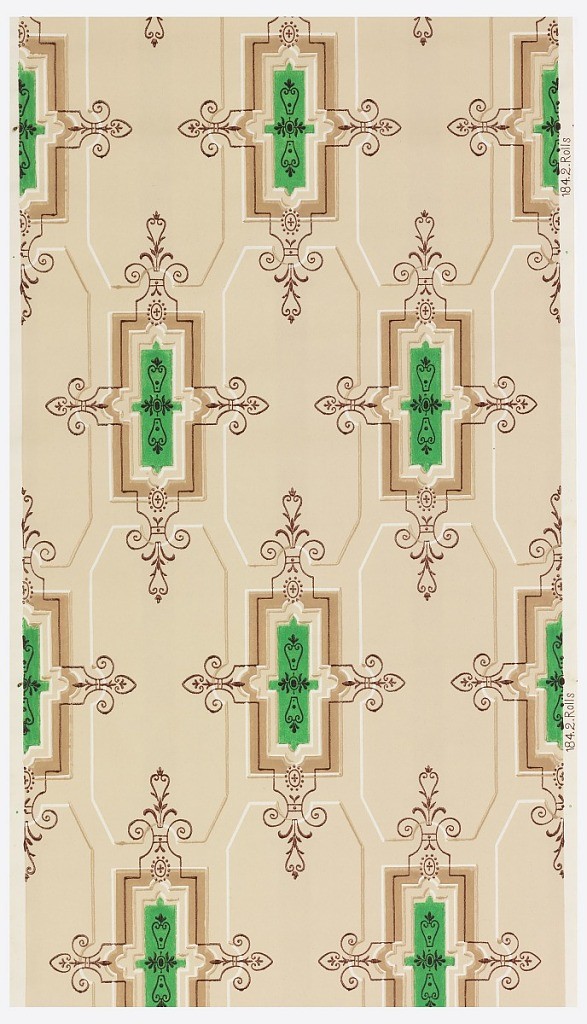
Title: Sidewall
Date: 1860–70
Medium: Machine-printed paper
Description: Bright green and tan rectangular medallions alternating with inset panels. Printed on light tan ground.